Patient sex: F
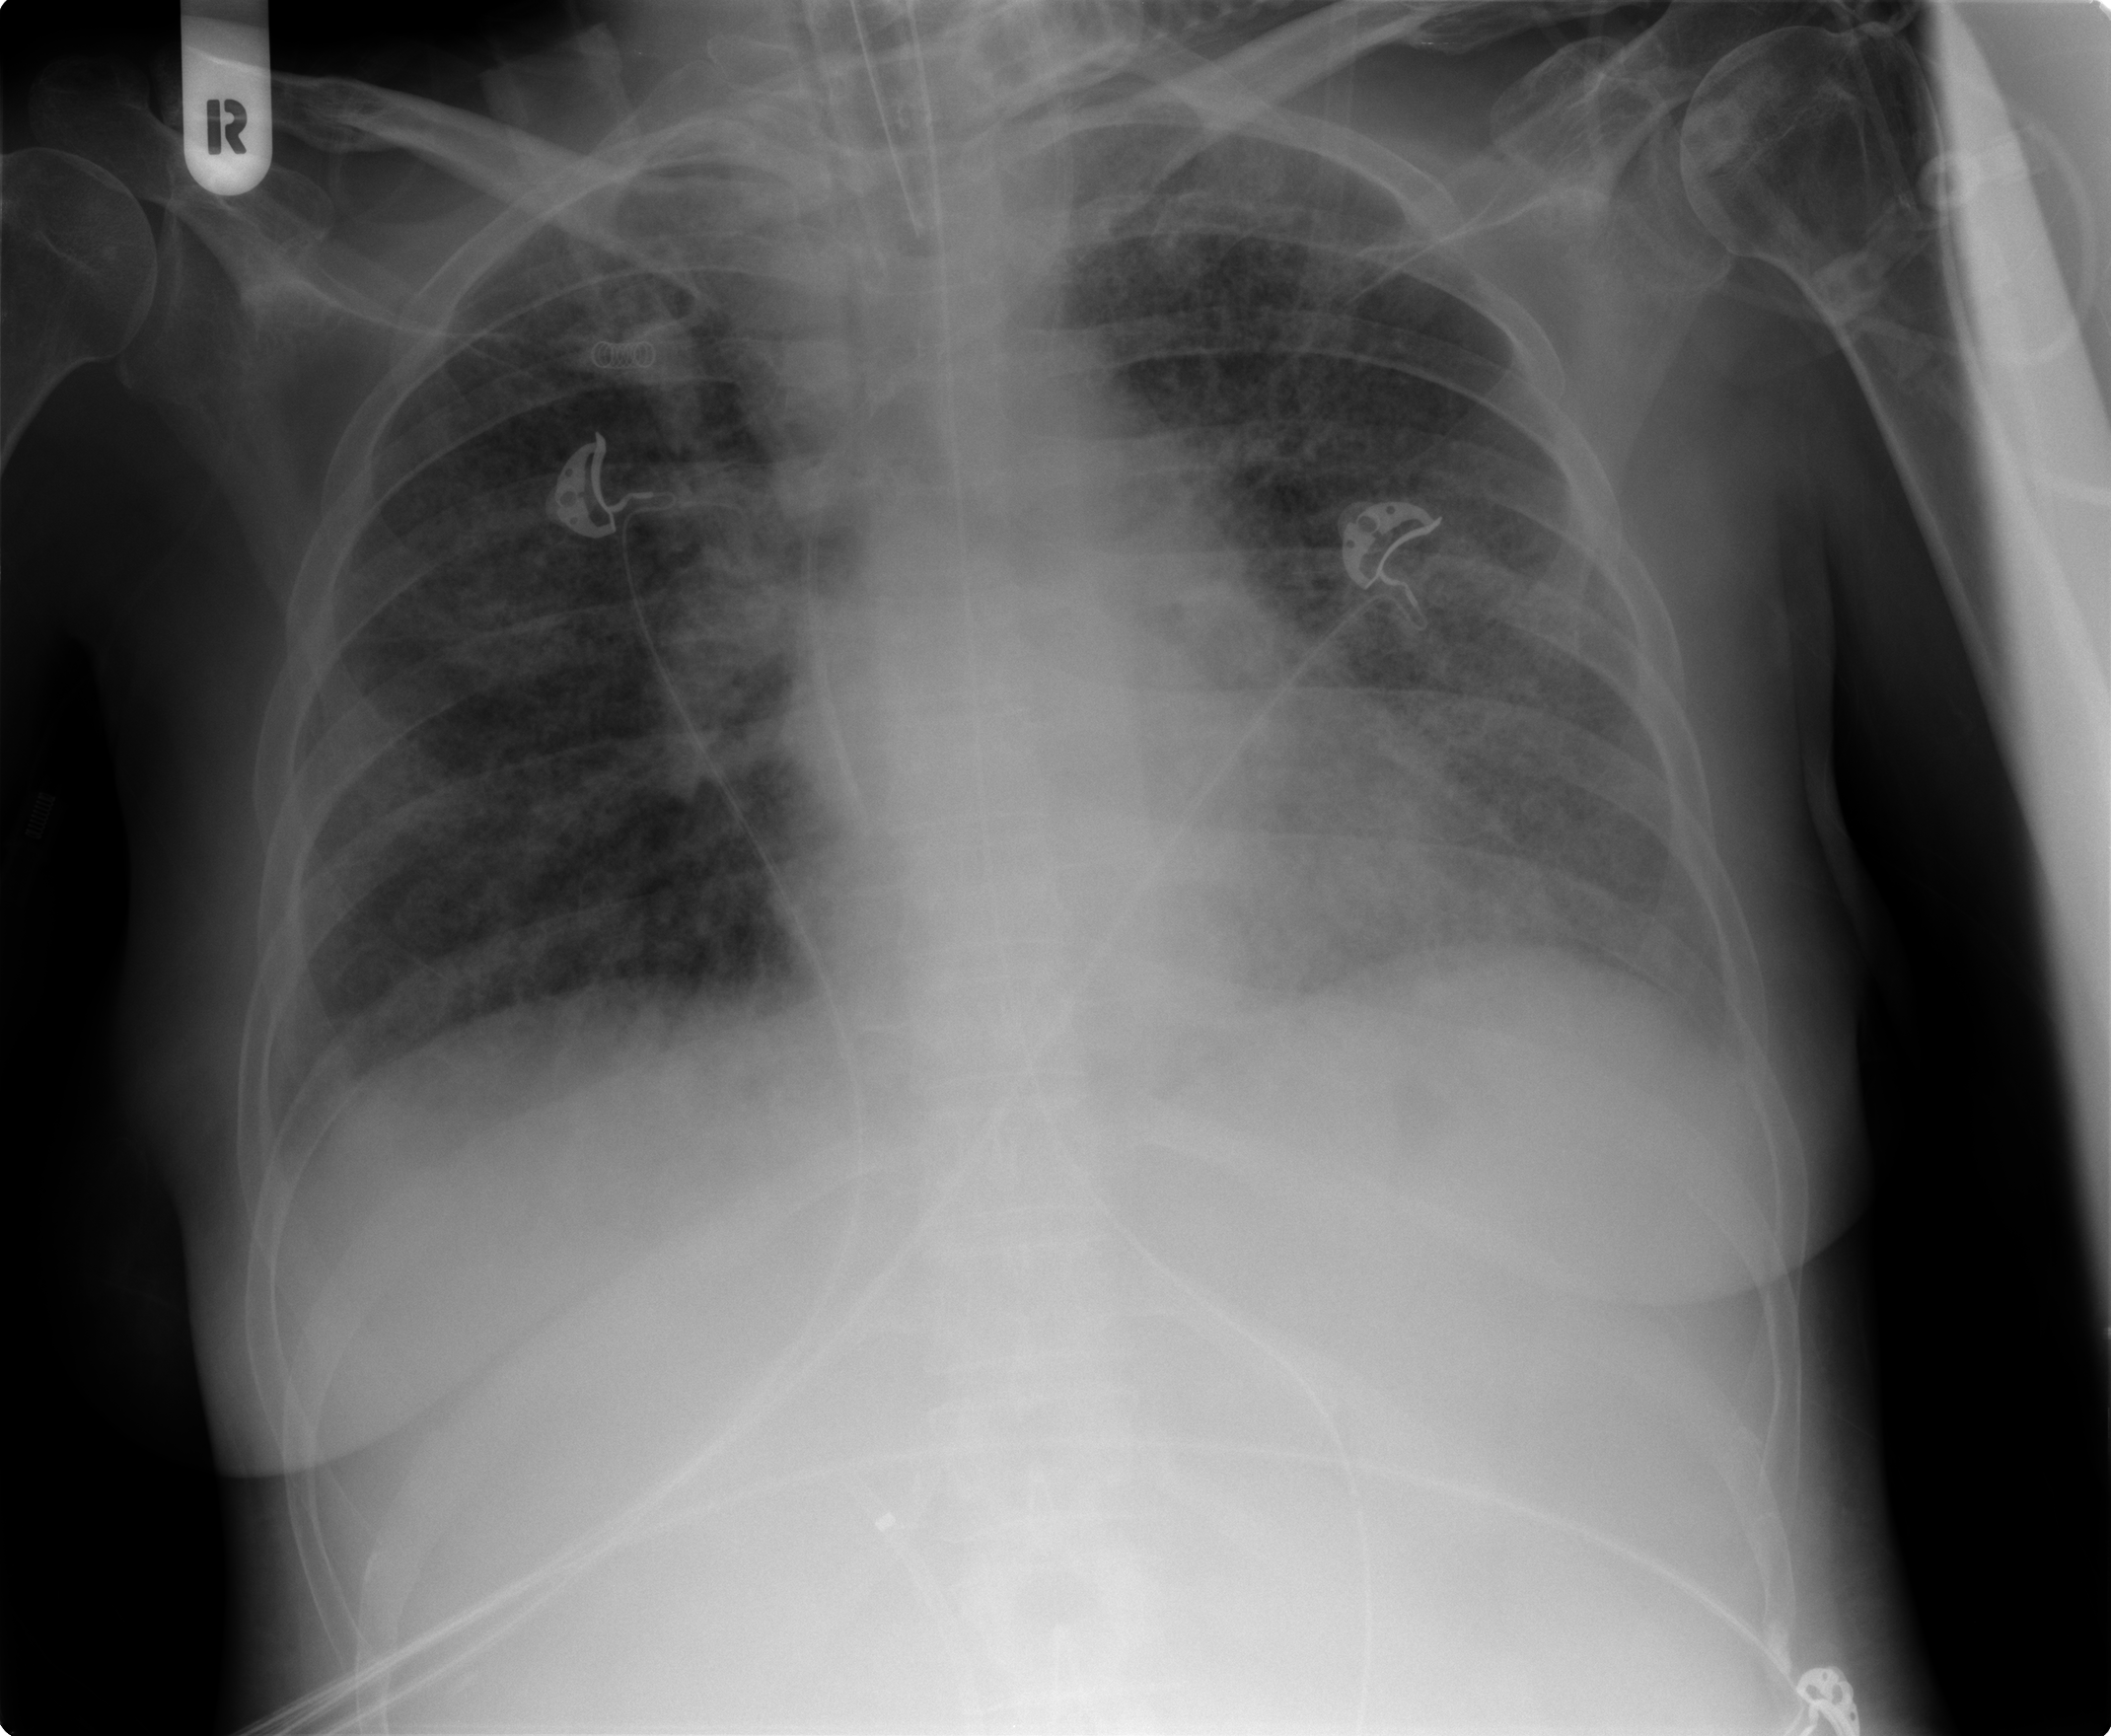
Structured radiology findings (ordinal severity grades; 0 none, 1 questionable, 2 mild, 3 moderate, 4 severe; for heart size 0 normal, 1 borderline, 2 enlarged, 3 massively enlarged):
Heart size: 0
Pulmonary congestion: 2
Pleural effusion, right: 0
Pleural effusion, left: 2
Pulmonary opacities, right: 2
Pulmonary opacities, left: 3
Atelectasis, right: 2
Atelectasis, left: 2